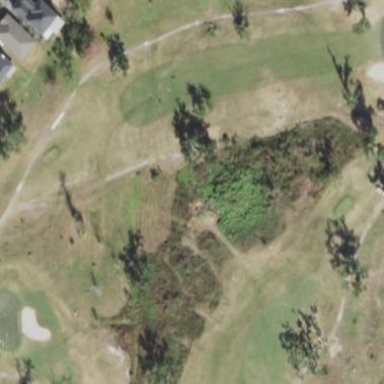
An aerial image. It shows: Golf course.